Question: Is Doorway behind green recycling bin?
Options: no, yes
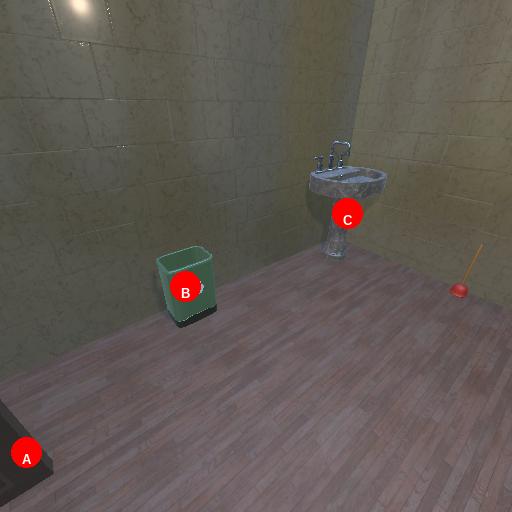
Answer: no